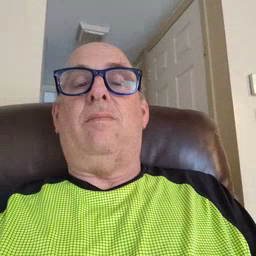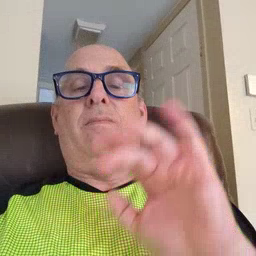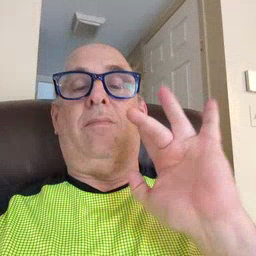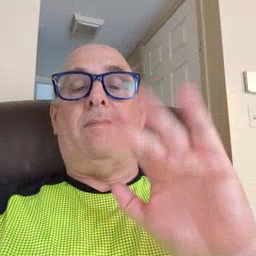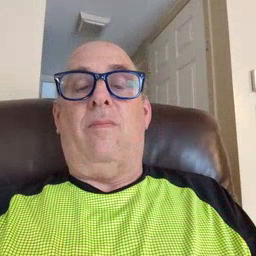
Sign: touch